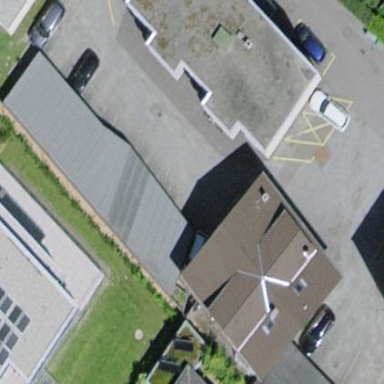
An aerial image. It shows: View of roof of building.